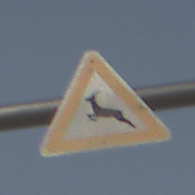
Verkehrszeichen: WildwechselRechts
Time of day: MorningAfternoon
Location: Outdoor (Nature)
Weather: PartlyCloudy
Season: Winter
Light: Natural